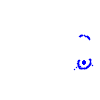
Particle: proton